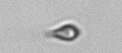
Label: Cryptophyta